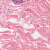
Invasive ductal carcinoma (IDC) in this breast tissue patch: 0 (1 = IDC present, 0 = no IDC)